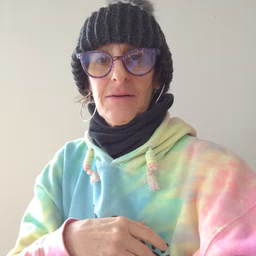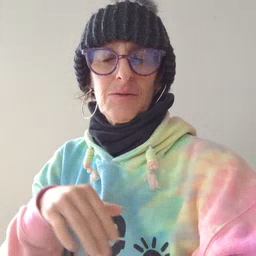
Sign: pool